Aerial crown-view tile of a tropical tree (Barro Colorado Island, Panama), acquired 20241216:
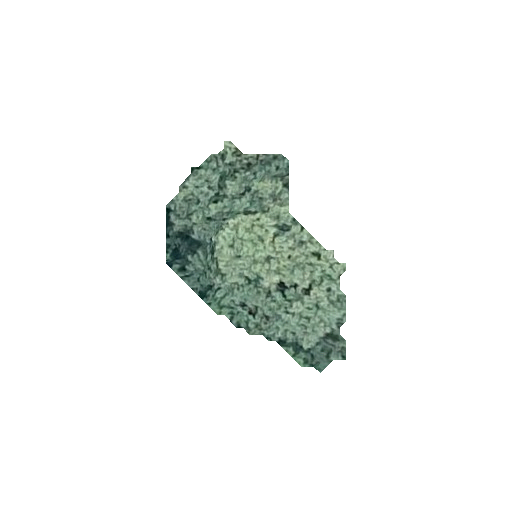
Species: Luehea seemannii
GBIF accepted scientific name: Luehea seemannii
Crown area: 36.536 m²